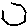
Label: hexagon